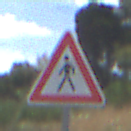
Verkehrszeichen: FussgaengerRechts
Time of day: Midday
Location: Outdoor (Nature)
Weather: PartlyCloudy
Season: NotSpecified
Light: Natural